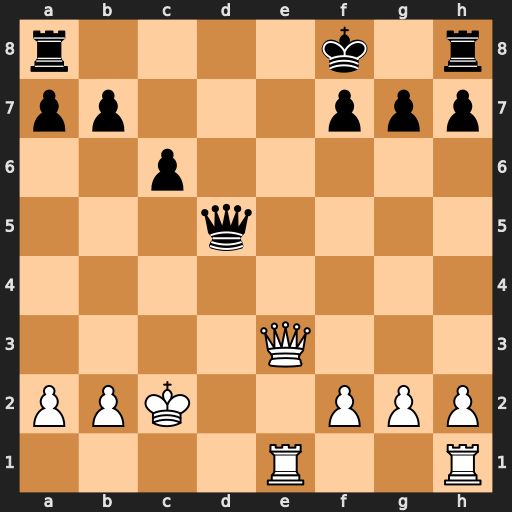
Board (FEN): r4k1r/pp3ppp/2p5/3q4/8/4Q3/PPK2PPP/4R2R
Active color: w
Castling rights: -
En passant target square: -
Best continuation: Qe7+ Kg8 Qe8+ Rxe8 Rxe8#